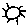
Label: sun